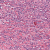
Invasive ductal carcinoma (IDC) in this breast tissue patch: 1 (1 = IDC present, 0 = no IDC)